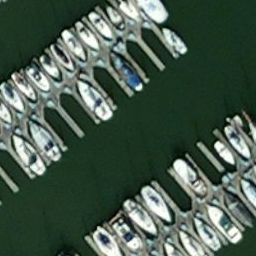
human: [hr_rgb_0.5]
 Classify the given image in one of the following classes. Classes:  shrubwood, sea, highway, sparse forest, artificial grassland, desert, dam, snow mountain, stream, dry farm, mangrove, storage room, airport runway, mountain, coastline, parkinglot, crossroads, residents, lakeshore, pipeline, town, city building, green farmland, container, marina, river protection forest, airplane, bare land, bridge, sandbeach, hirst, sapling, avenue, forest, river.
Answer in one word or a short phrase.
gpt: marina